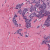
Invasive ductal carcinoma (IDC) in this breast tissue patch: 0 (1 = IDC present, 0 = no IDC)